Question: In my main form I have a refresh button.

the problem is when I tried clicking it, it won't refresh nothing happened.
Below is my code for the refresh button.
'''
Private Sub ToolStripButton2_Click(sender As Object, e As EventArgs)
Handles ToolStripButton2.Click
ResidentsDataGridView.Refresh()
End Sub
'''
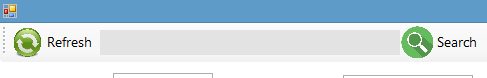
Answer: .Refresh() is inherited from Control and has nothing to do with the data in your DataGridView.
To refresh it you need to "refresh" the source of the DataGridView.
So if you are filling the DataGridView from a DataTable. Repopulate that DataTable.